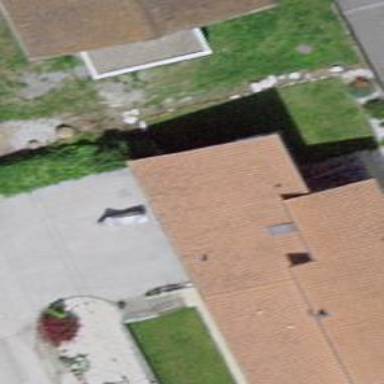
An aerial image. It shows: Detached building with skillion roof shape.